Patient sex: M
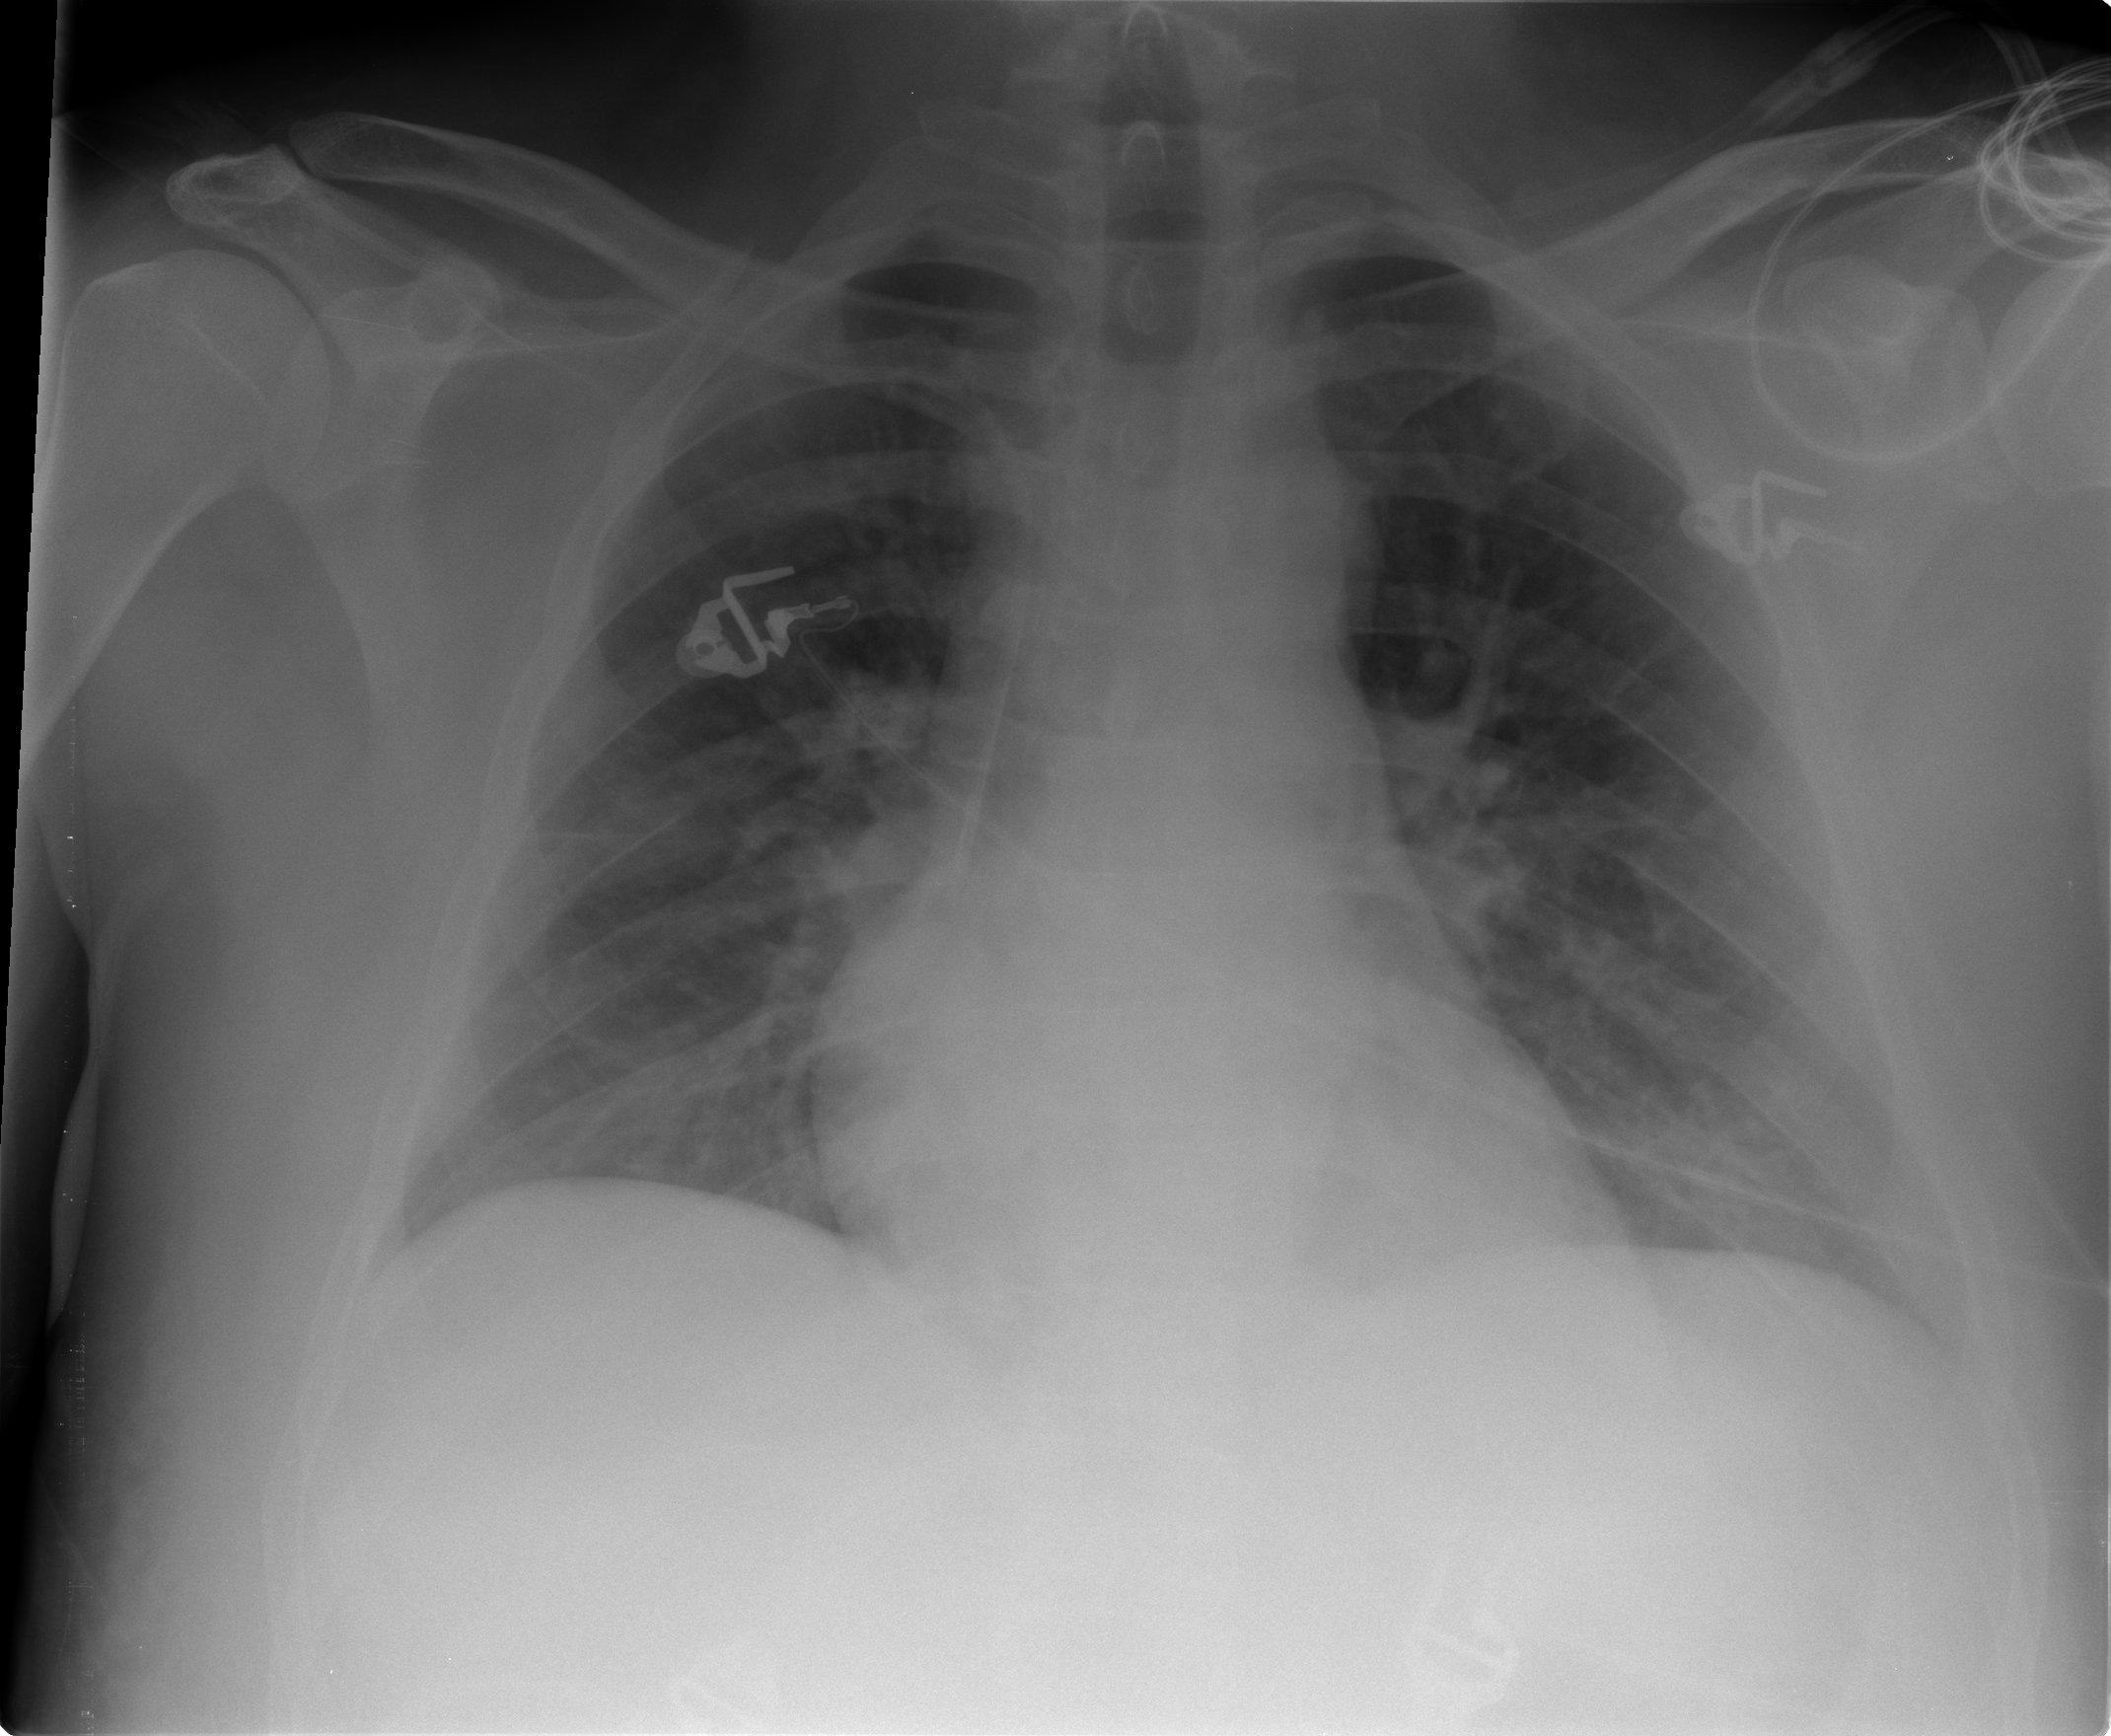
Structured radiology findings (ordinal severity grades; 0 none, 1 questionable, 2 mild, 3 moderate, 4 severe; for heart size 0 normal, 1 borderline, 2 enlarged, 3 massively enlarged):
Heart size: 2
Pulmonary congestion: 1
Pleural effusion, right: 0
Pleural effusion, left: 2
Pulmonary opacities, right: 0
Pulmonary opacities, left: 1
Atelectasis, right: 2
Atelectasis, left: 2